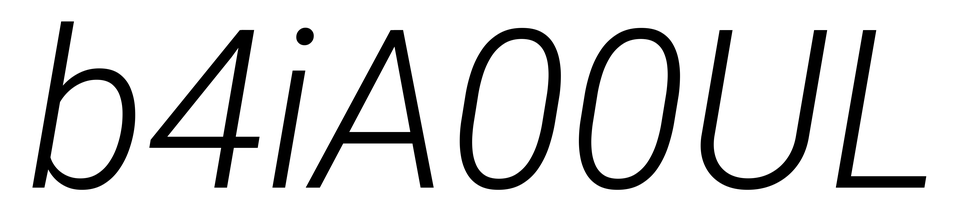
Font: Roboto-Italic_Light_Italic